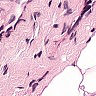
Metastatic tissue present: no